Interaction volume radius: 5 \u00c5
Interaction volume height: 15 \u00c5
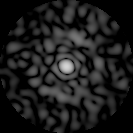
Disorder parameter: 0.8773